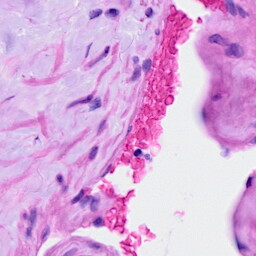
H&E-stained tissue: Ovarian